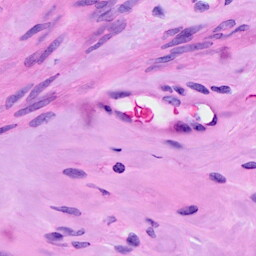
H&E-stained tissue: Ovarian